Question:
> Here is the source Table . I want to retrieve the Name , Host and
SessionId of the of the users with TOP 10 maximum of sessionIds in a
particular time Example Host Name SessionId NoOfSessionsOpen
( 10.42.64.79 , thidrat.xyz , tkj7j , 4 )
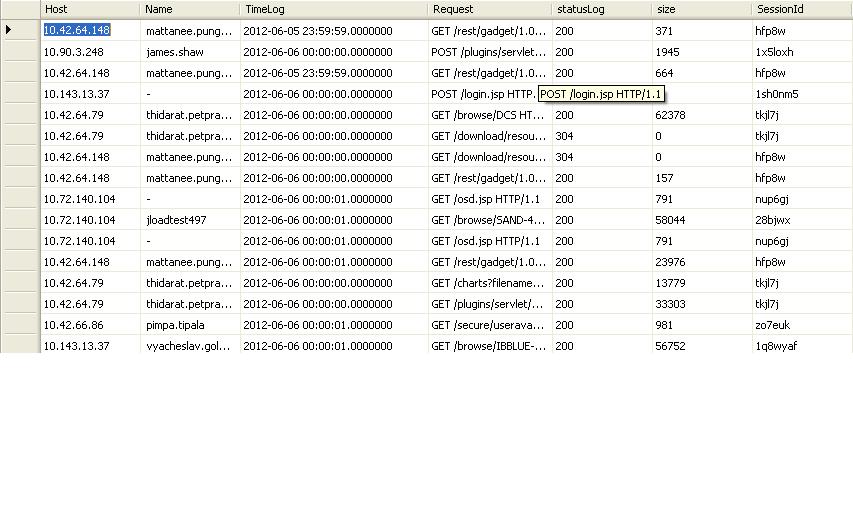
Answer: '''
select top 10 Name, Host, SessionID, count(*)
from Table
where TimeLog between @a and @b
group by Name, Host, SessionID
order by count(*) desc, Name, Host, SessionID --define a total sort order for determinism
'''